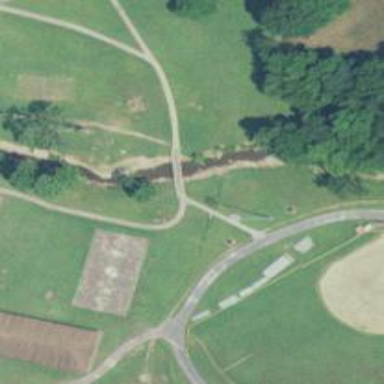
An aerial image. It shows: Footway bridge.